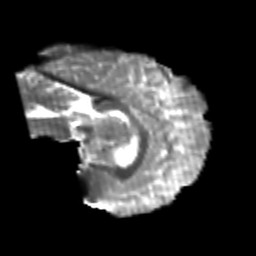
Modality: T2w
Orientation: sagittal
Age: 21
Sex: male
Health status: healthy
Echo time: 0.074 s